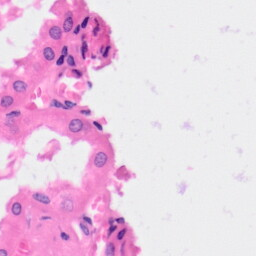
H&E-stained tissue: Kidney